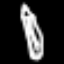
Label: pencil